Question: I know there is 'pull down to refresh' in ionic, but this pulls the view down.
I was looking to see if there's a spinner that pulls down the current view, as happens in Android Gmail app
For Android it's called SwipeRefreshLayout

AngularJS (not Angular 2+) implementation of in Material Design by Alireza Mirian
<URL>
<URL> - you'll need to use DevTools, and switch to Mobile mode for touch gestures on a PC
It's seems a bit janky, although it's the idea I was after but for Angular 2+
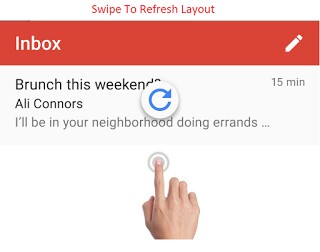
Answer: It looks like this is something on the Ionic 2 road map which may be released in beta 11. As they seem to be releasing the betas once every week or so I would guess this may be a couple of weeks away, but do not take my word for it!
<URL>.